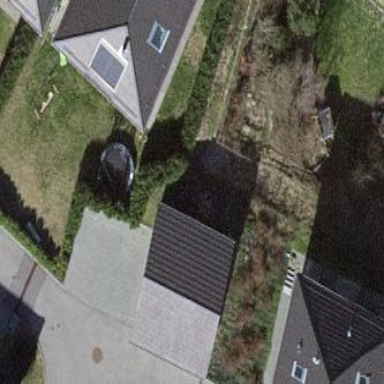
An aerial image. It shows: Garage.